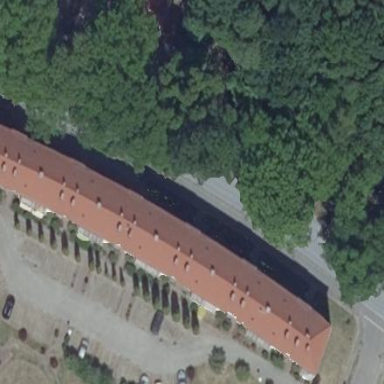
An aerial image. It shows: Image showing building with apartments.